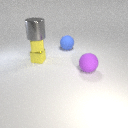
small yellow metal cube above small yellow metal cube